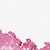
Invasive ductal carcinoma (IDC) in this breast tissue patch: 0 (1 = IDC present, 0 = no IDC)